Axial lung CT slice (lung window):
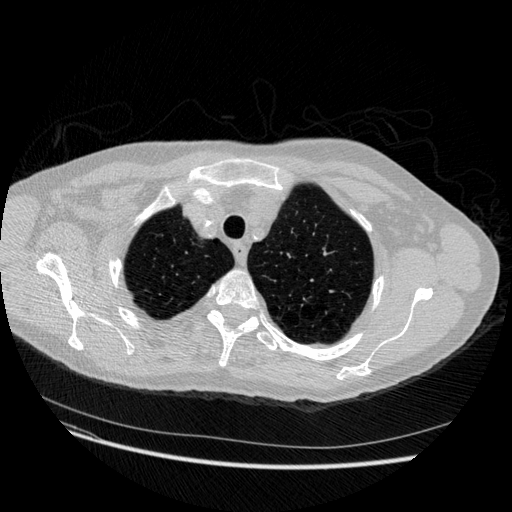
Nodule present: no